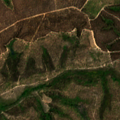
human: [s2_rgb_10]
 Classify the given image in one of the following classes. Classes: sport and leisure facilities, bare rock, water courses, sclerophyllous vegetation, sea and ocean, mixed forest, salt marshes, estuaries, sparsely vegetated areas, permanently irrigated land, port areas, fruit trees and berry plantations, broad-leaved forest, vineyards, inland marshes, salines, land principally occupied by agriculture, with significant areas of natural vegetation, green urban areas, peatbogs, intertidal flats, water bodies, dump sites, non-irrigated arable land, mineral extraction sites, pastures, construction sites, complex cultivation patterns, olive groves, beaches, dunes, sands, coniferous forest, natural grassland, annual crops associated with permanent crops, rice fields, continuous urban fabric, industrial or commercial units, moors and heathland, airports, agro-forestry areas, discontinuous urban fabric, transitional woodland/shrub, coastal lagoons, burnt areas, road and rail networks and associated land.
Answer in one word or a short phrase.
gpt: broad-leaved forest, mixed forest, transitional woodland/shrub